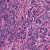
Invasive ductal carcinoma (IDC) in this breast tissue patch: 1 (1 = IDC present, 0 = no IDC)